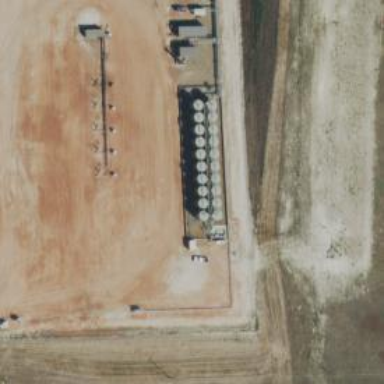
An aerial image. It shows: Storage tank that is man-made.